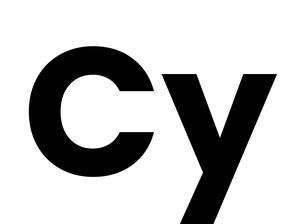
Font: Poppins-Bold